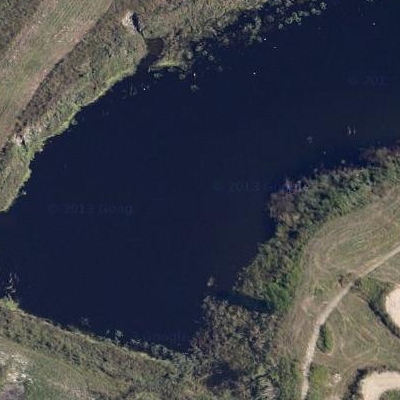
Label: RiverLake